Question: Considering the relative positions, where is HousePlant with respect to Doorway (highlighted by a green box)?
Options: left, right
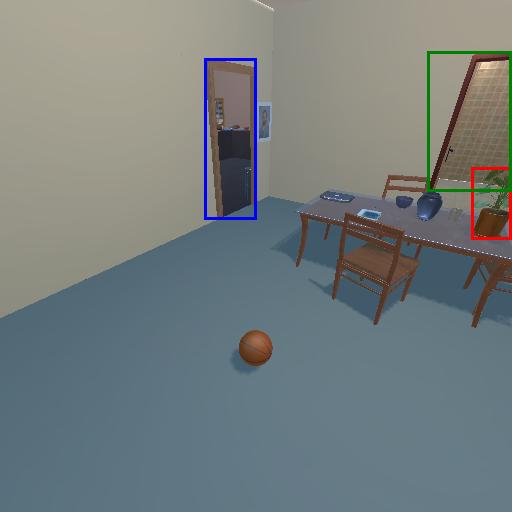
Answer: left